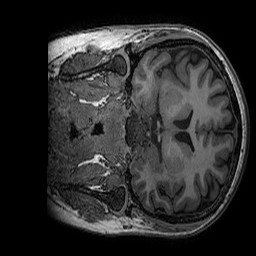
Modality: T1w
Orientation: coronal
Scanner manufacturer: ge
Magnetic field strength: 3 T
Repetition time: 0.008156 s
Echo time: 0.00318 s